Question: I am trying to populate an array by taking an existing array and removing nil values from it. The array was populated from a the JSON response of an http call. Sometimes the array has a null value at the end, and the easiest way to remove that value so I wouldn't have to handle it everywhere in my code would be to use 'NSArray''s 'filteredArrayUsingPredicate:' to assign the variable into the instance variable I use throughout my class.
'''
NSArray *respAgencyList = (NSArray*) [JSON valueForKeyPath:@"xml.path.to.data" ];
NSLog(@"data before filter: %@", respAgencyList);
// prints: ( { domain: "foo.com", name:"foobar"}, "<null>" });
if (respAgencyList != nil && respAgencyList.count > 0) {
agencies = [respAgencyList filteredArrayUsingPredicate:[NSPredicate predicateWithBlock:^BOOL(id evaluatedObject, NSDictionary *bindings) {
NSLog(@"Evaluated object is %@", evaluatedObject); //prints <null> for the null value
BOOL ret = evaluatedObject != nil;
return ret;
}]];
}
'''
In the above code the return value is always 'YES'. However, when I put the debugger on and step through it I see:
'evaluatedObject = id 0x00000000'

Isn't this a 'null'/'nil' value? What is different about this value compared to 'nil'?
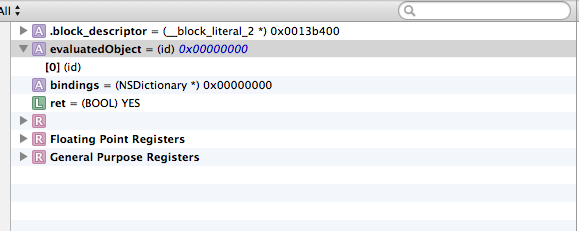
Answer: You should also check for 'NSNull', which be placed into an 'NSArray' since it is a proper object.
'''
BOOL ret = (evaluatedObject != nil && [evaluatedObject isKindOfClass:[NSNull class]] == NO);
'''